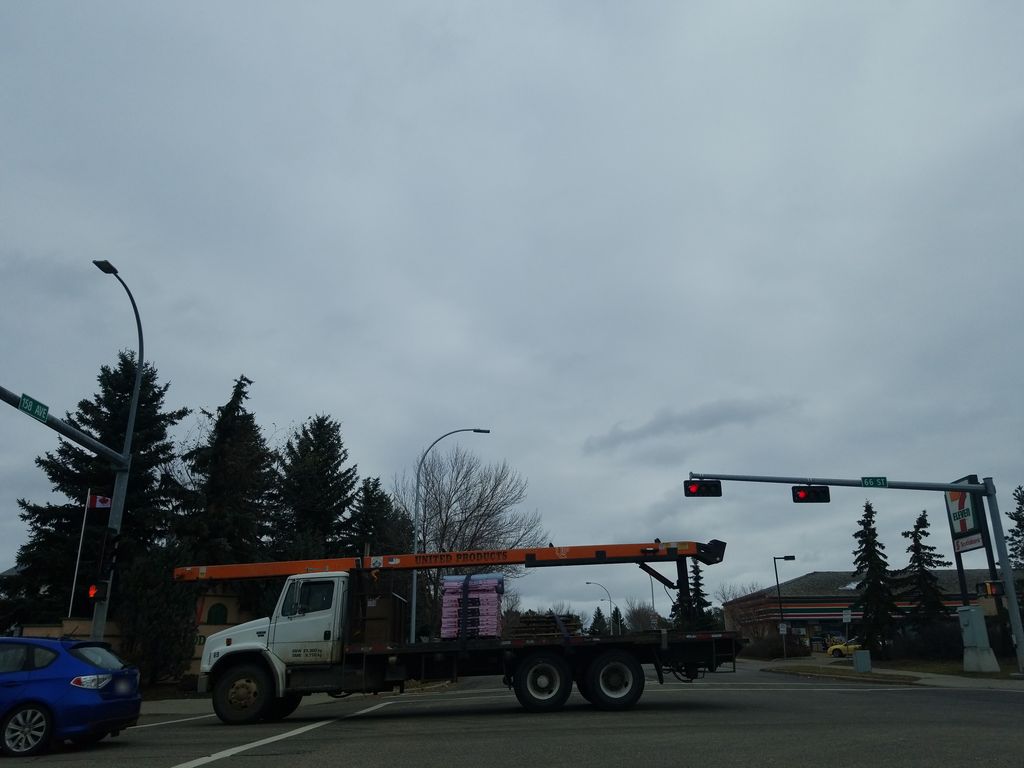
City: edmonton